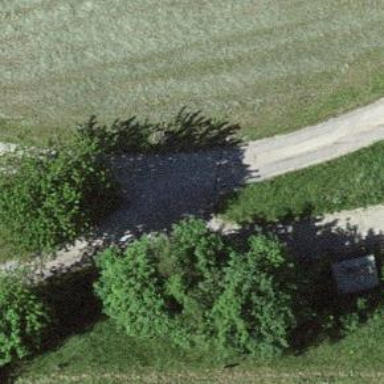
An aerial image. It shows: Service road with fine gravel surface of grade 3.